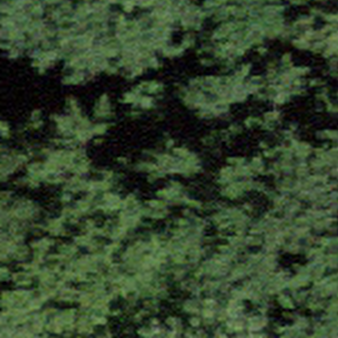
Label: other